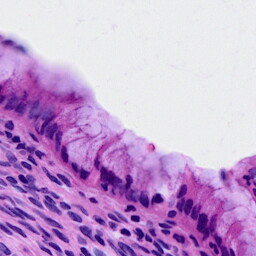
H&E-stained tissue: Cervix